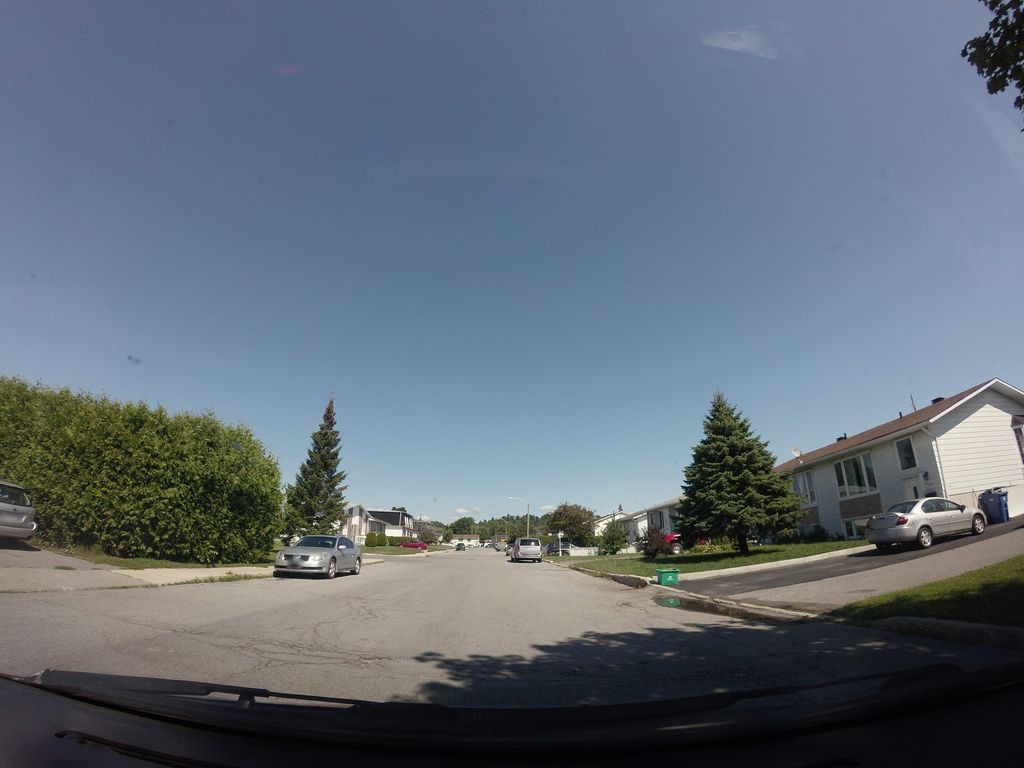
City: ottawa-gatineau